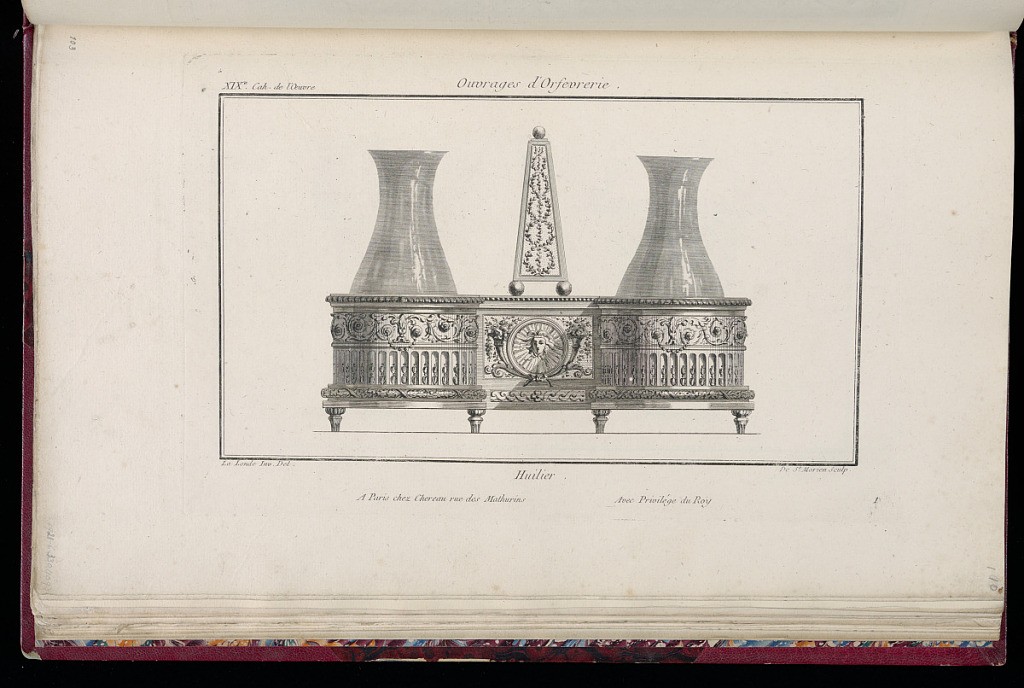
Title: Huilier
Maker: Richard de Lalonde, French, active 1780–96
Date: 1775-1788
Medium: Etching on off-white laid paper
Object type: Print
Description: Design for an oil, and probably vinegar, dispenser. The two cruets are rendered with high gloss and have thinned necks and open mouths. They are placed within a richly ornamented stand with feet. Between the two cruets, an obelisk ornamented with a guilloche of laurel wreaths stands atop the stand on orbs. The stand itself features ornamentation of bead course, scrolling acanthus leaves, fluting with decorated channels, and bound leaves. The center of the base has a mascaron with rays behind in within a rondel, surrounded by two horns of plenty with flowers. The plate is signed and numbered.